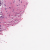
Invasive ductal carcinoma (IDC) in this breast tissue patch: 1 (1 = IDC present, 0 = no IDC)